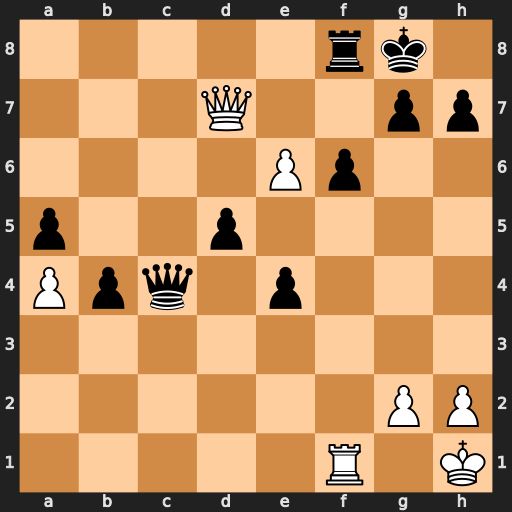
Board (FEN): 5rk1/3Q2pp/4Pp2/p2p4/Ppq1p3/8/6PP/5R1K
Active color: w
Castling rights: -
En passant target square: -
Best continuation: Rd1 Qc8 Qxd5